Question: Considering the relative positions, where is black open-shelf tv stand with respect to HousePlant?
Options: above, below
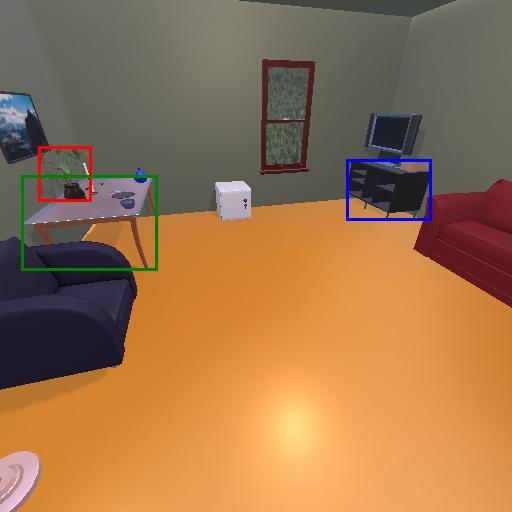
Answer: above